Question: I am trying to create a new column (Column G) showing the month job applications were sent in from the dataset shown in the image below using the Text function in excel

However, I noticed that once the date format changed in Column B (row 13131), I was no longer able to generate application month, but was instead given a repeat of what is in Column B. Is there an efficient way of resolving this without having to manually reformat Column B one by one. I have tried formatting the column as a whole but that didn't work.
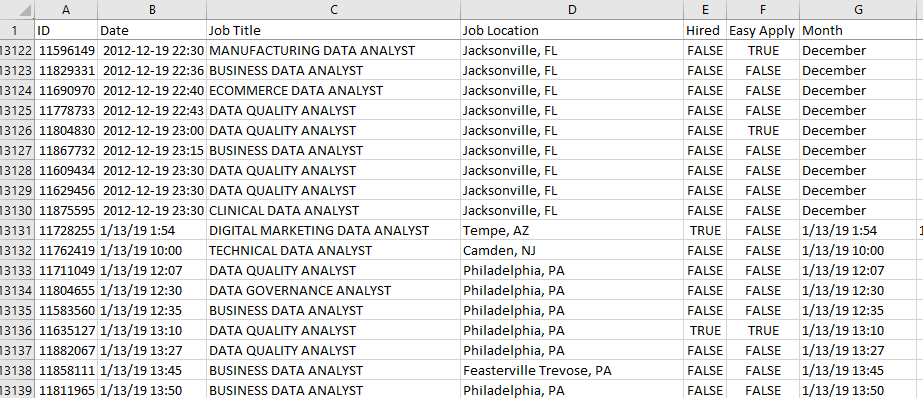
Answer: Based on your answer to my question, no it's not the issue, I was just checking. You might be able to resolve the issue if you use 'Text to Columns'. It's a great feature. I would suggest selecting column B from row 13131 down to the bottom. Use 'Text to Columns' on the 'Data' part of the Ribbon. When you get to step 3, choose 'Date' under 'Column data format' and then 'MDY' as the format.
Hopefully this works for you, it's usually pretty good.